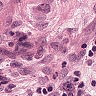
Metastatic tissue present: yes